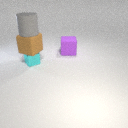
large brown rubber cube below large gray rubber cylinder